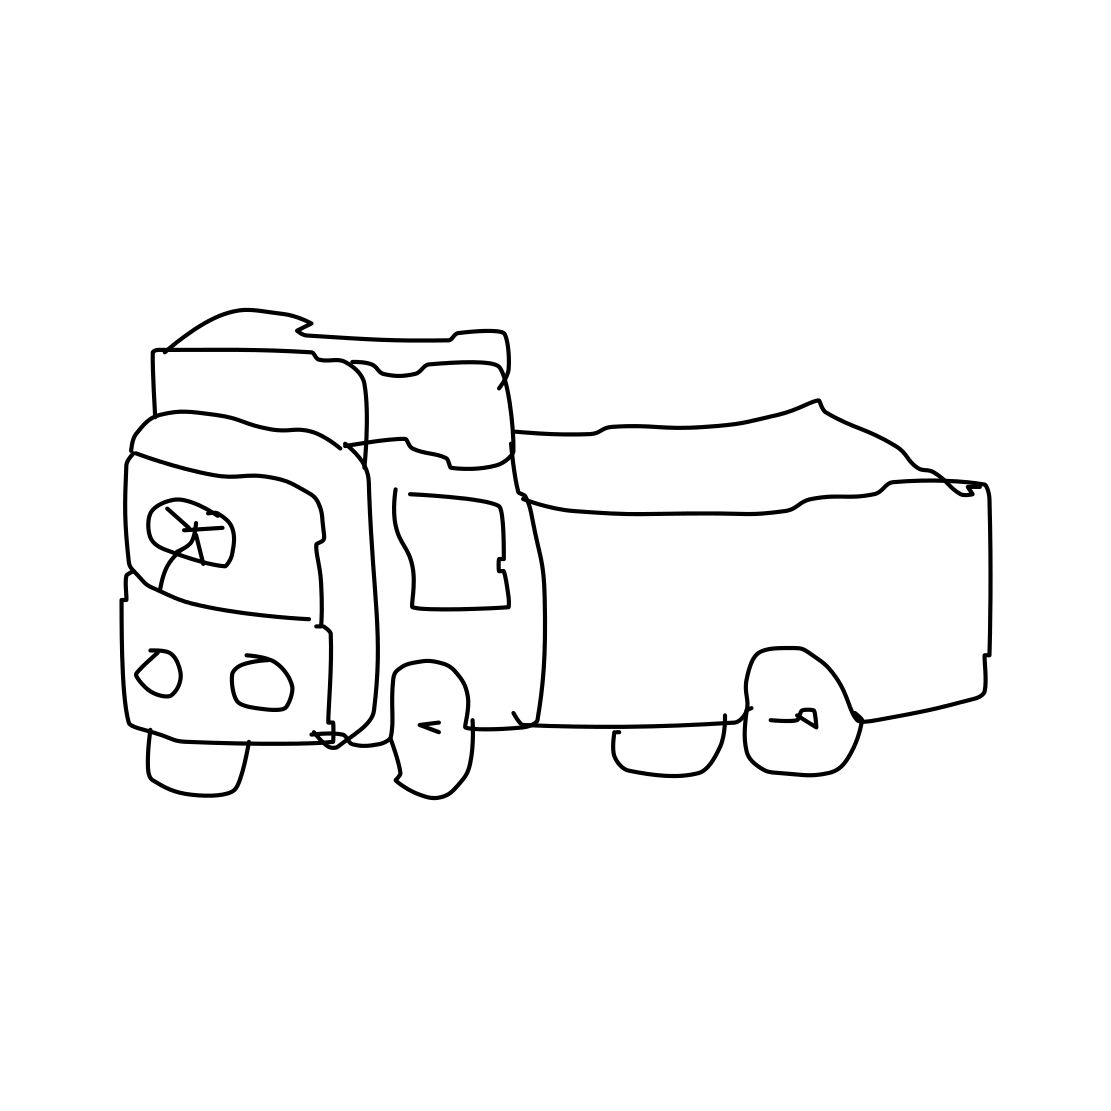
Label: pickup truck